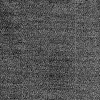
Atmospheric dust classification: dusty